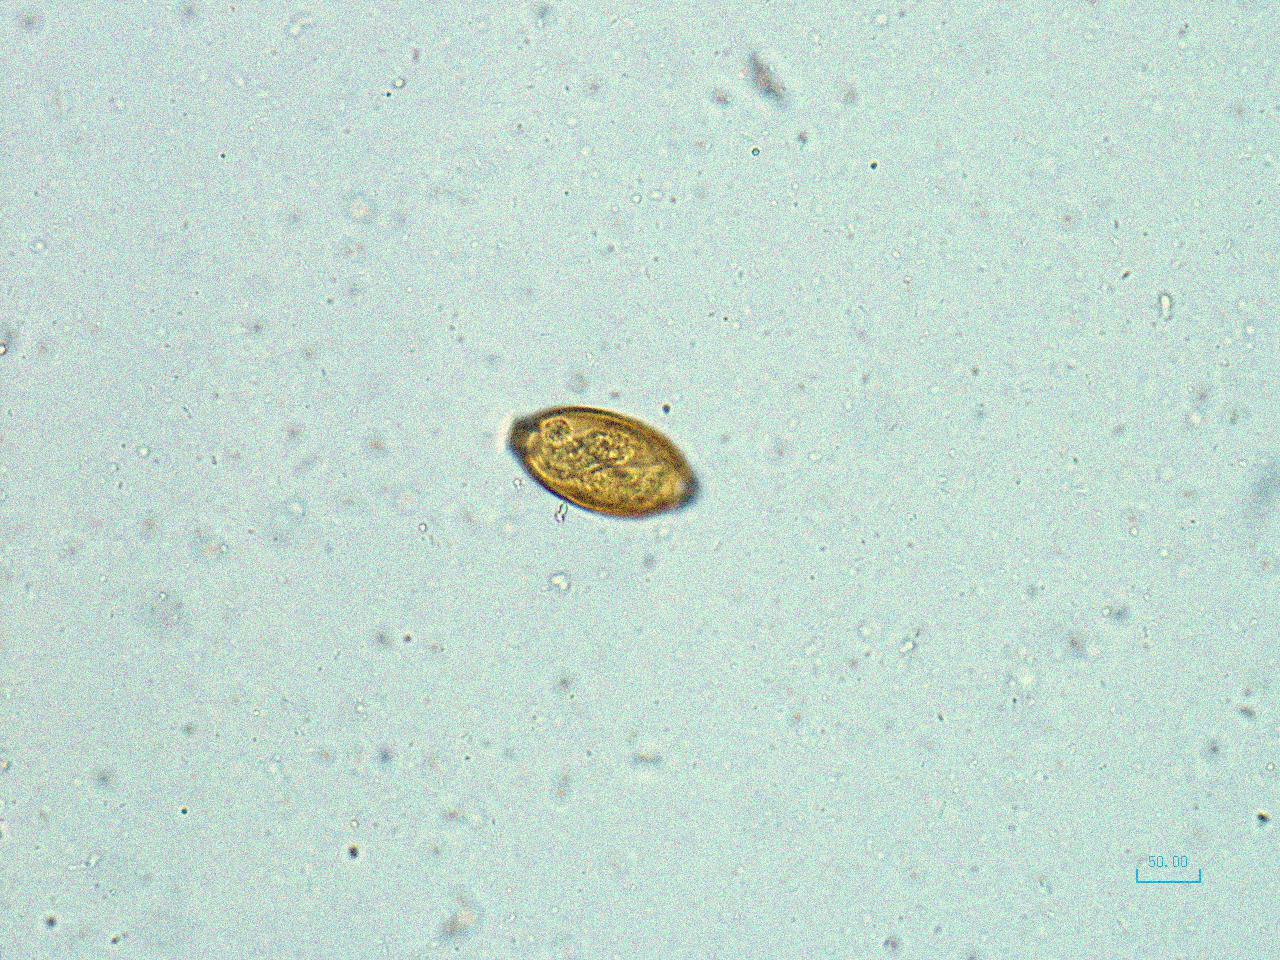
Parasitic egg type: Trichuris trichiura